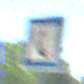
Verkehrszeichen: Fernsprecher
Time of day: Midday
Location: Outdoor (Nature)
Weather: Clear
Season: NotSpecified
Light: Natural